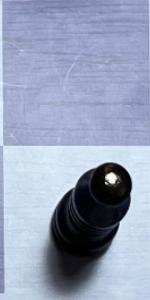
Label: Bishop_Black